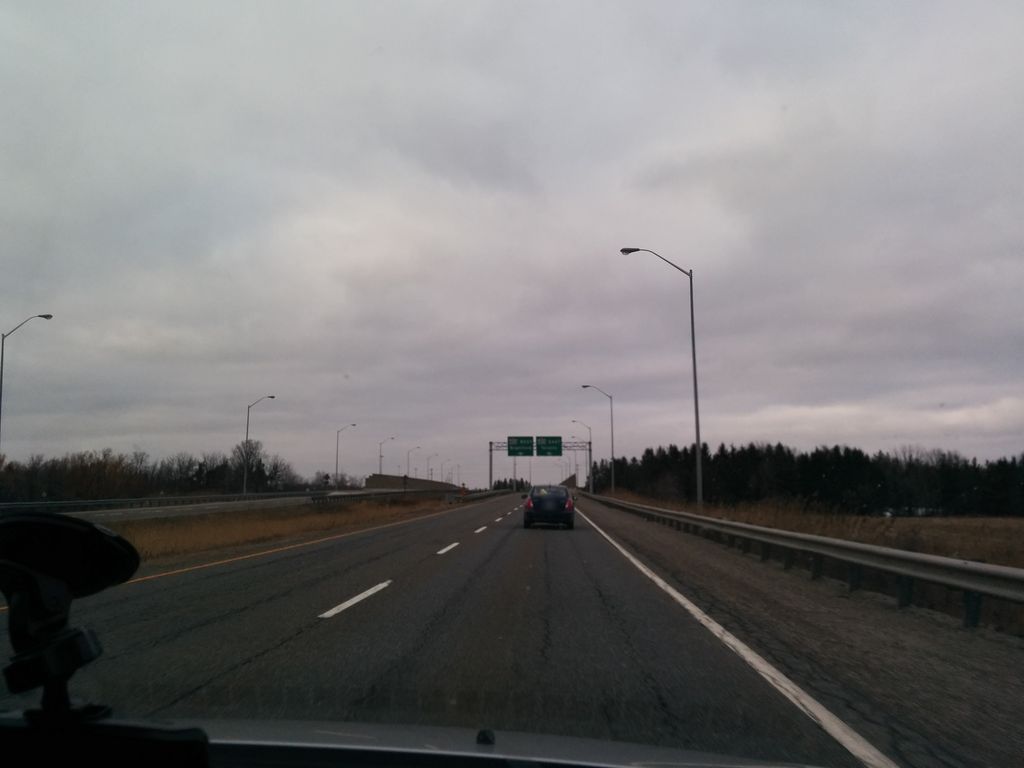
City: hamilton